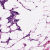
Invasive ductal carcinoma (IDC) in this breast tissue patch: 0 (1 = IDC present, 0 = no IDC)